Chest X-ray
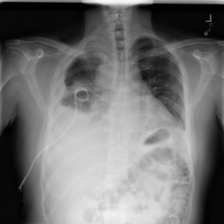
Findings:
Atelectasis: negative
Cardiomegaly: negative
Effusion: negative
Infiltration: negative
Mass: negative
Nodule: negative
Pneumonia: negative
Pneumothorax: negative
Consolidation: negative
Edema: negative
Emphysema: negative
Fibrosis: negative
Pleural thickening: negative
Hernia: negative